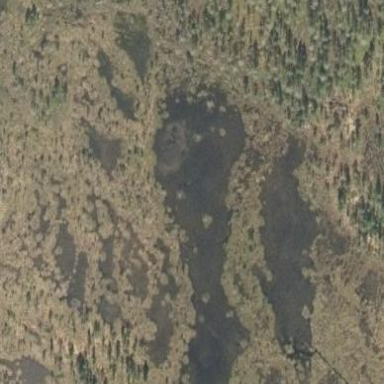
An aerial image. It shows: Marshy wetland area.